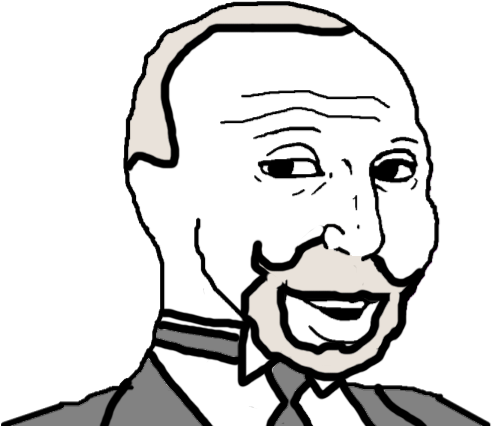
Label: 5_Groomer